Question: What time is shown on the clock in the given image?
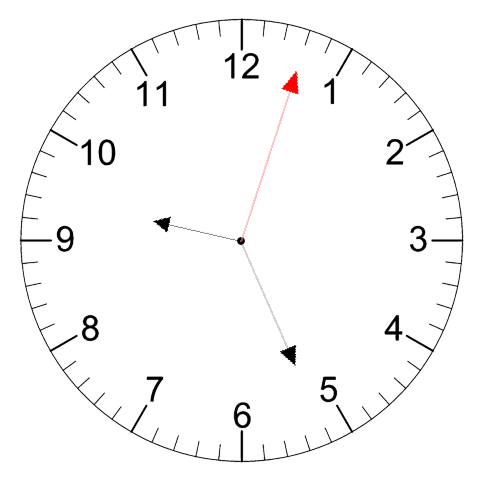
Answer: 09:26:03